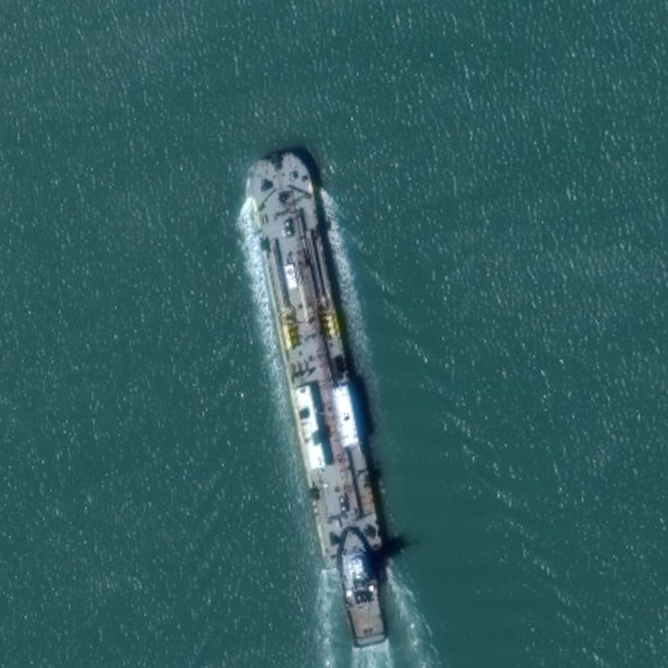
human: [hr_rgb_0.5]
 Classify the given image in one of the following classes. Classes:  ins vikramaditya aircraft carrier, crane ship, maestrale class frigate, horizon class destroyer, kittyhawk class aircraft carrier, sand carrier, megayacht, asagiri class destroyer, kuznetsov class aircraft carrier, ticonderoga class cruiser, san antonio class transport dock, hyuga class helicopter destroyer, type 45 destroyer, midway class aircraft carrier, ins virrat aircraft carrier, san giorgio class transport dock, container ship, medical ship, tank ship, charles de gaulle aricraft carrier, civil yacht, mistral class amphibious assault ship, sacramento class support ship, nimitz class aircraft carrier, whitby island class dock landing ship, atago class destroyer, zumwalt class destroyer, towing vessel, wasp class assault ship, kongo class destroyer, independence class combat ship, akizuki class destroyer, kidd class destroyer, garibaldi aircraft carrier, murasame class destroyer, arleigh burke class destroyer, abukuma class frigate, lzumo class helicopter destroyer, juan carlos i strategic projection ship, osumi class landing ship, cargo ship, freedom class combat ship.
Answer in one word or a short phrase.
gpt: Tank ship